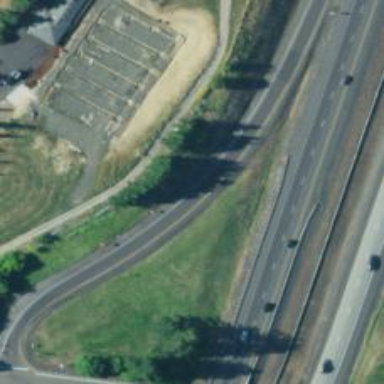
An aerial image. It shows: Asphalt motorway link.